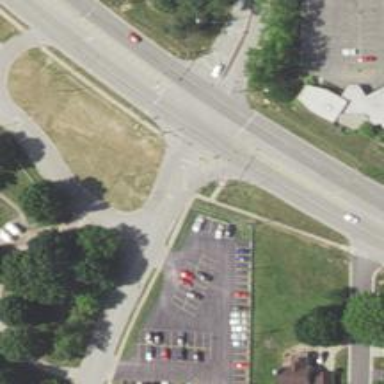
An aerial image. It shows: Footway with traffic island markings consisting of lines.